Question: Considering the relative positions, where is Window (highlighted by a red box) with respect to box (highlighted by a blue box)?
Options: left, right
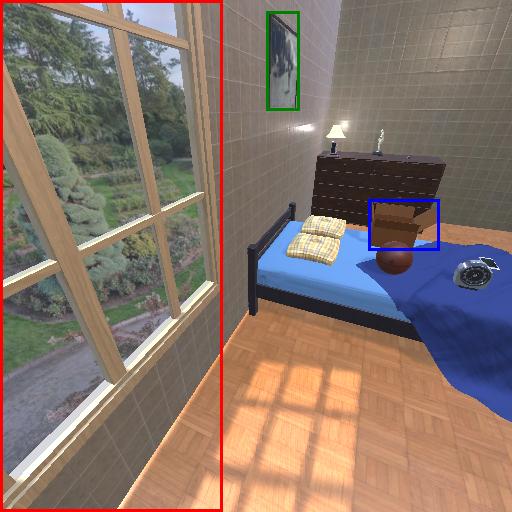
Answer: left